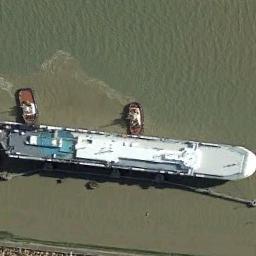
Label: ship